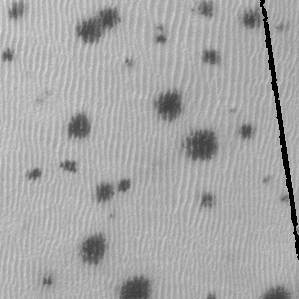
Label: frost